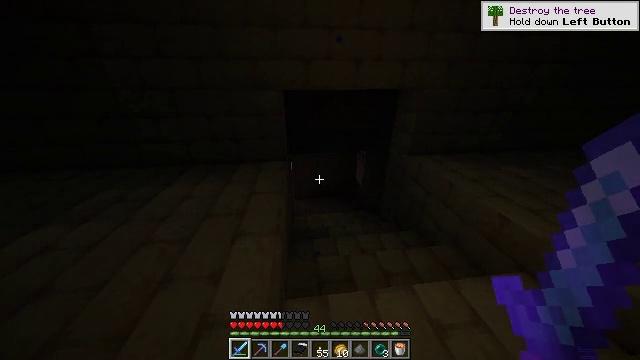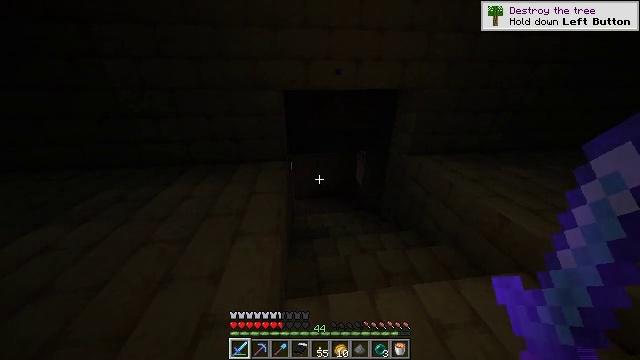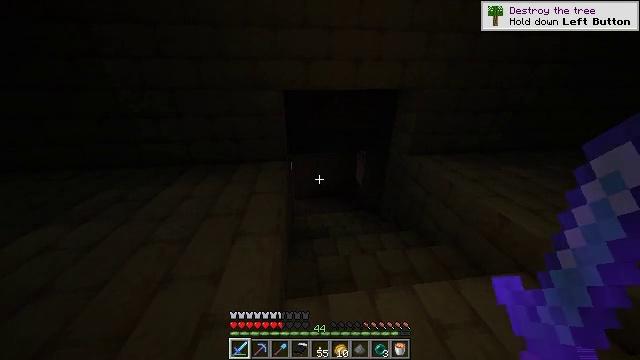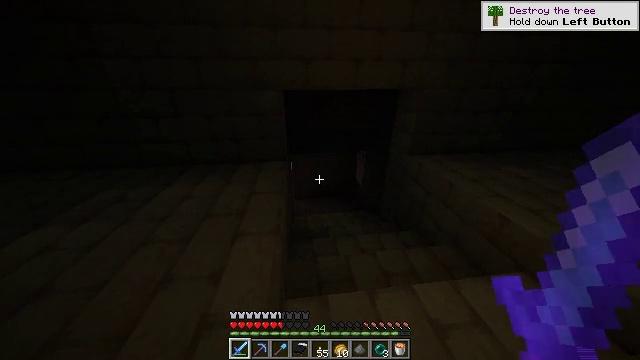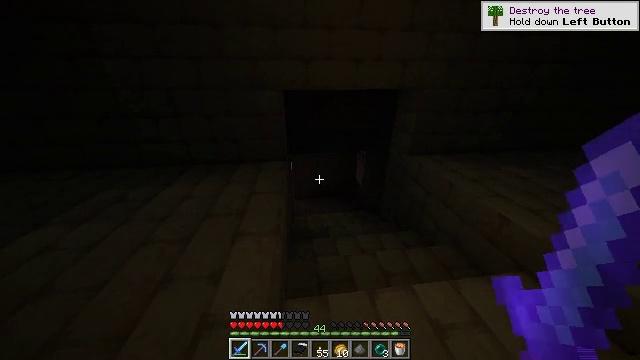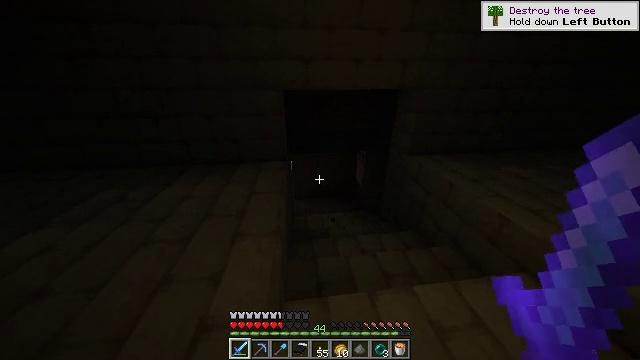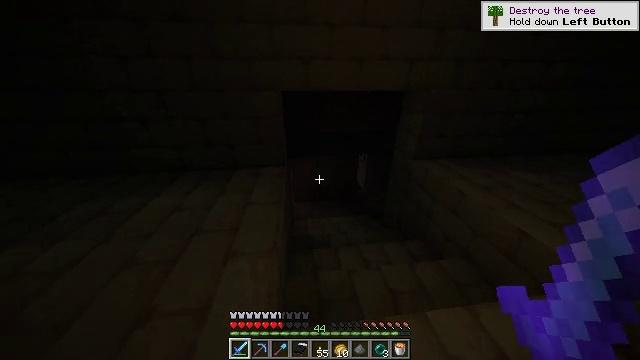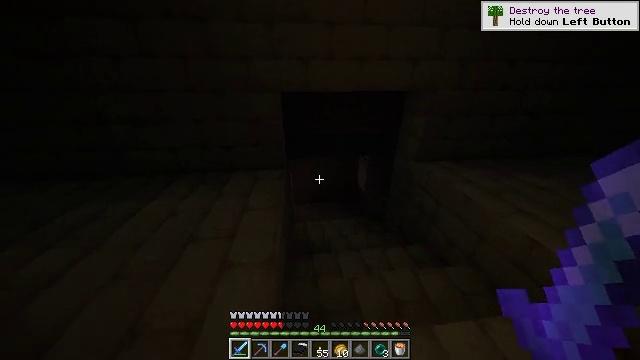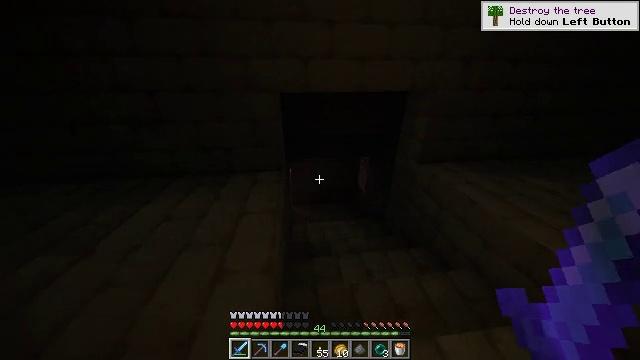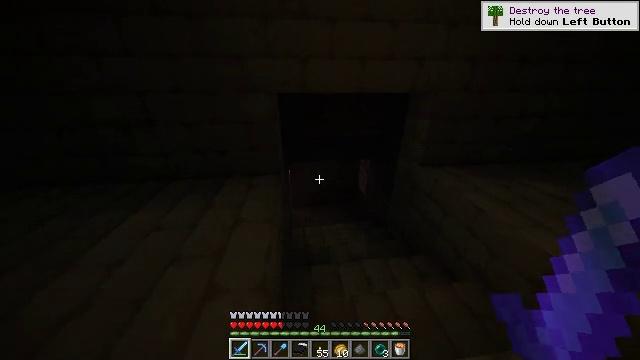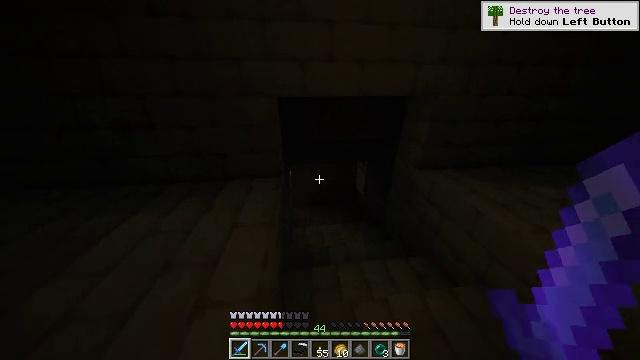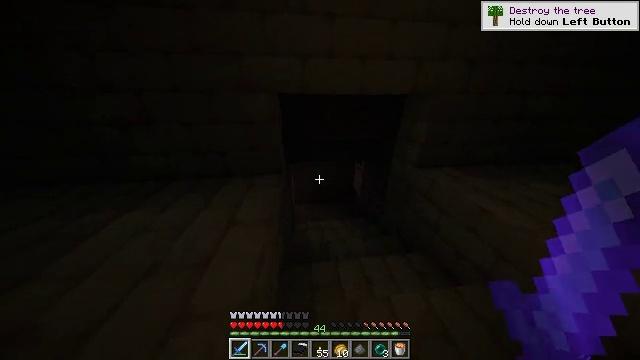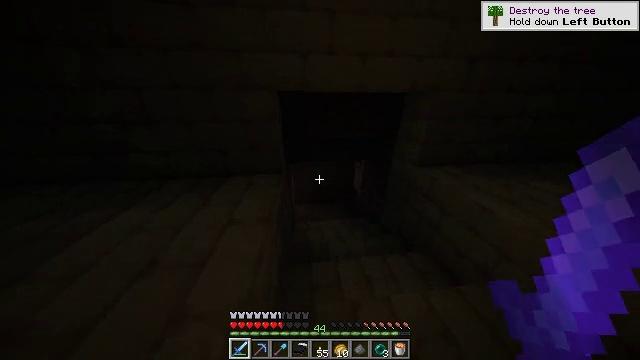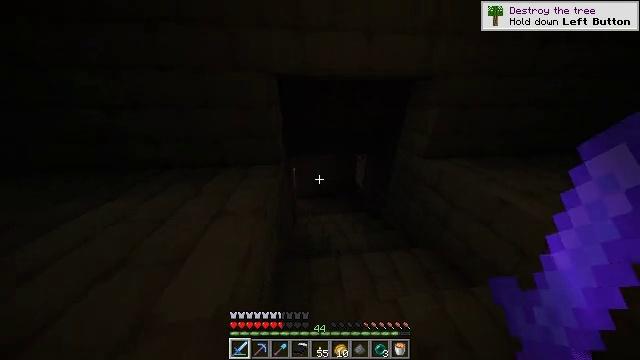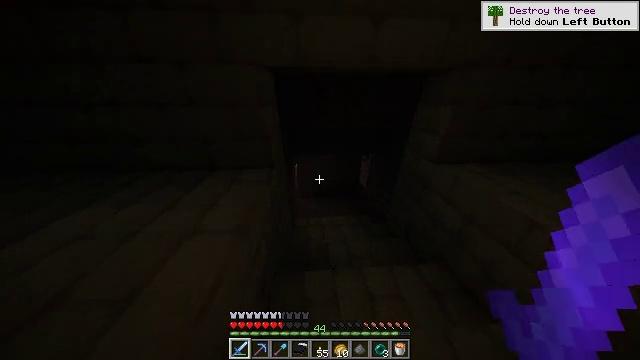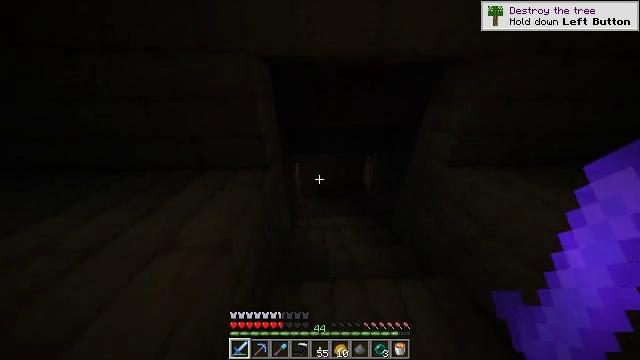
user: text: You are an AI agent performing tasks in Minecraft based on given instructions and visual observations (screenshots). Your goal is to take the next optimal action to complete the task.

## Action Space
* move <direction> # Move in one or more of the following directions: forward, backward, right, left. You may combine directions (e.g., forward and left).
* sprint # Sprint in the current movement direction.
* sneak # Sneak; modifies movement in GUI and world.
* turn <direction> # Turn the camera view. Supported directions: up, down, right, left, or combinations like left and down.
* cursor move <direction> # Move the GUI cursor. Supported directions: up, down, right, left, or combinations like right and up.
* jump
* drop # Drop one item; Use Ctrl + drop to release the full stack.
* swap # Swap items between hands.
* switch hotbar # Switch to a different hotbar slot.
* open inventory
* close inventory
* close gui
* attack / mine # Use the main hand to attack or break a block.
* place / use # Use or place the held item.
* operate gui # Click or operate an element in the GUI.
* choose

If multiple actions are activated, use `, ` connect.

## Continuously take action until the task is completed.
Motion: motion action
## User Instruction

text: Break the end stone bricks.
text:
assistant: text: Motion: no_op
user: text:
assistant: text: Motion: no_op
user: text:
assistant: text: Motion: no_op
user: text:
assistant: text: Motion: no_op
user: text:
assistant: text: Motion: move forward
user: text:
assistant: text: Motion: move forward
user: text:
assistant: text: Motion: no_op
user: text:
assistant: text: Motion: no_op
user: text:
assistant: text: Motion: move forward
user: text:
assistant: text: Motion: move forward
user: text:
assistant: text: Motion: move forward
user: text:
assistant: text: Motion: move forward and move right
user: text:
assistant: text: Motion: move forward and move right, turn down
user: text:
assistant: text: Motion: move forward and move right, turn left and down
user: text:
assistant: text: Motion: move forward, turn left and down
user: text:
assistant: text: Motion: move forward
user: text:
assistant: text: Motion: move forward
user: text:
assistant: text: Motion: move forward
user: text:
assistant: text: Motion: move forward, turn left and up
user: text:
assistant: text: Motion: move forward, turn left and up
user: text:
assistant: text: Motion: move forward
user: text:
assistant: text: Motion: move forward, turn right
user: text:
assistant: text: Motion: move forward, turn right and down
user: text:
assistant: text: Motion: move forward, turn left
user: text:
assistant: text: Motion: move forward
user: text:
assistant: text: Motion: move forward
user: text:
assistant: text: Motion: move forward
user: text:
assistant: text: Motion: move forward
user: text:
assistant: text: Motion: move forward
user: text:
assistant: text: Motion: move forward, turn left